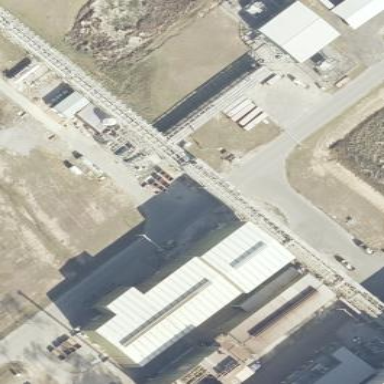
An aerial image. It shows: Industrial building.